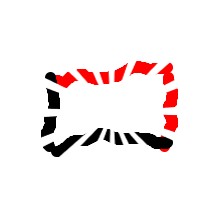
Shape: rectangle